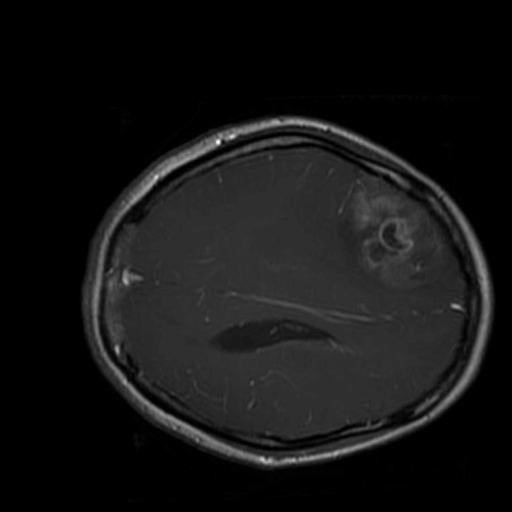
Label: brain_glioma